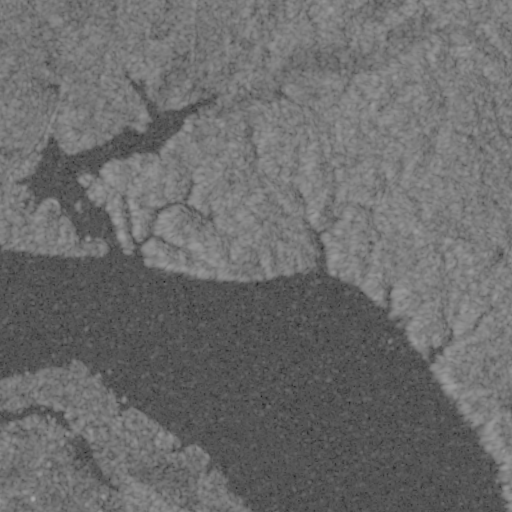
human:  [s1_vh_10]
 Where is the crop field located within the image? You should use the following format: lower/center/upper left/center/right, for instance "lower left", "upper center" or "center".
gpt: The crop field is located in the upper of the image.
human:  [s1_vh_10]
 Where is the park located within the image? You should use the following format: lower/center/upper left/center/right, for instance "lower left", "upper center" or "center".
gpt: The park is located in the upper left of the image.
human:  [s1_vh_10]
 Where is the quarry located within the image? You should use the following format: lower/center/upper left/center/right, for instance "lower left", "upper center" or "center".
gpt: The quarry is located in the upper center of the image.
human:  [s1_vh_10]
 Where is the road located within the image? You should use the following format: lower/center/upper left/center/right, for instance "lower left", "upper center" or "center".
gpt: There is no road in the image.

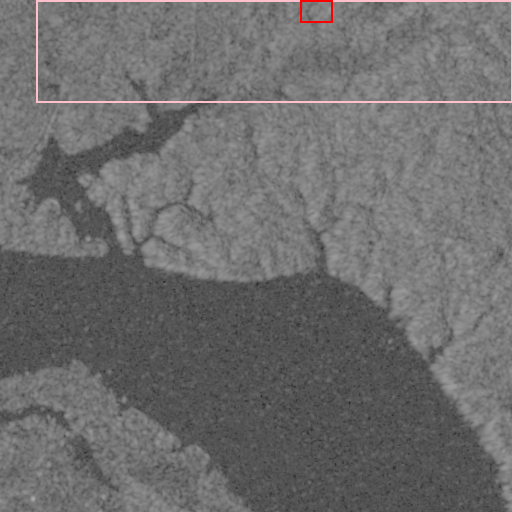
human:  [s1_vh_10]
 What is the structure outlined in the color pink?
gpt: The structure outlined in pink is a crop field.
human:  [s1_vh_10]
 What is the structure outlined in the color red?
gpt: The structure outlined in red is a quarry.
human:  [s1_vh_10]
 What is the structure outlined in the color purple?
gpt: There is no purple outline.